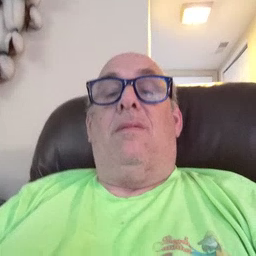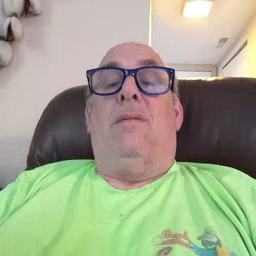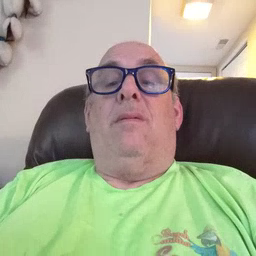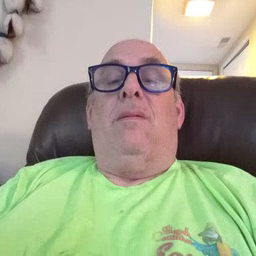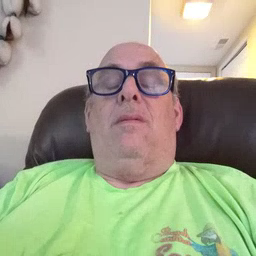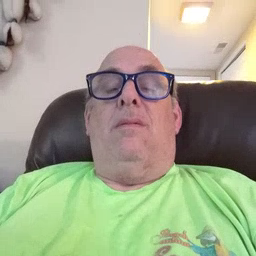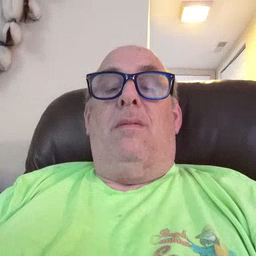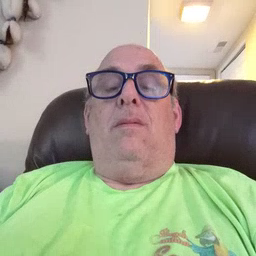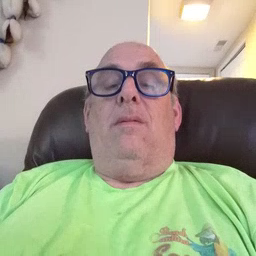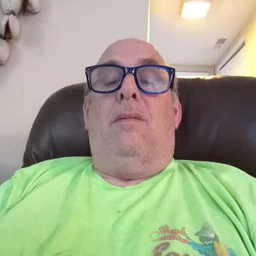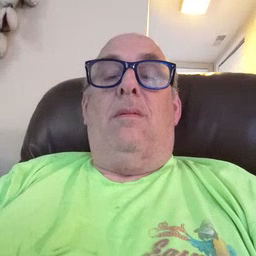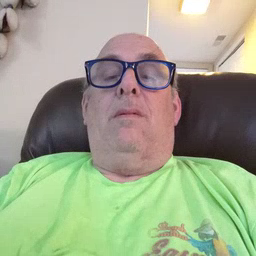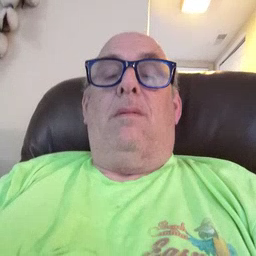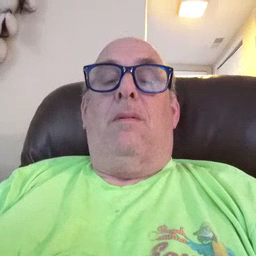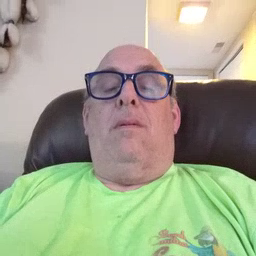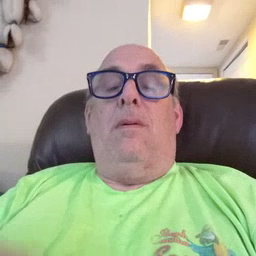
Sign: bird